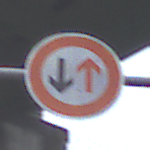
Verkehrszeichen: VorrangDesGegenverkehrs
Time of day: MorningAfternoon
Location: Outdoor (Suburban)
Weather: Overcast
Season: NotSpecified
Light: Natural